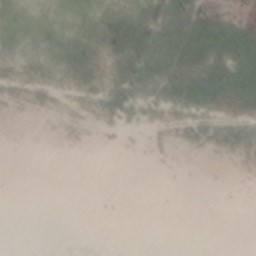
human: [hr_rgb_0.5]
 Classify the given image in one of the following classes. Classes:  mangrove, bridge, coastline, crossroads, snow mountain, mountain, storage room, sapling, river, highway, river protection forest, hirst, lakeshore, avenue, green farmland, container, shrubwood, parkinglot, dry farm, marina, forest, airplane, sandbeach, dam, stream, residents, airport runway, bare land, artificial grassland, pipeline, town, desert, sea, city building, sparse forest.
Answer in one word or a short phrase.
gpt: sandbeach